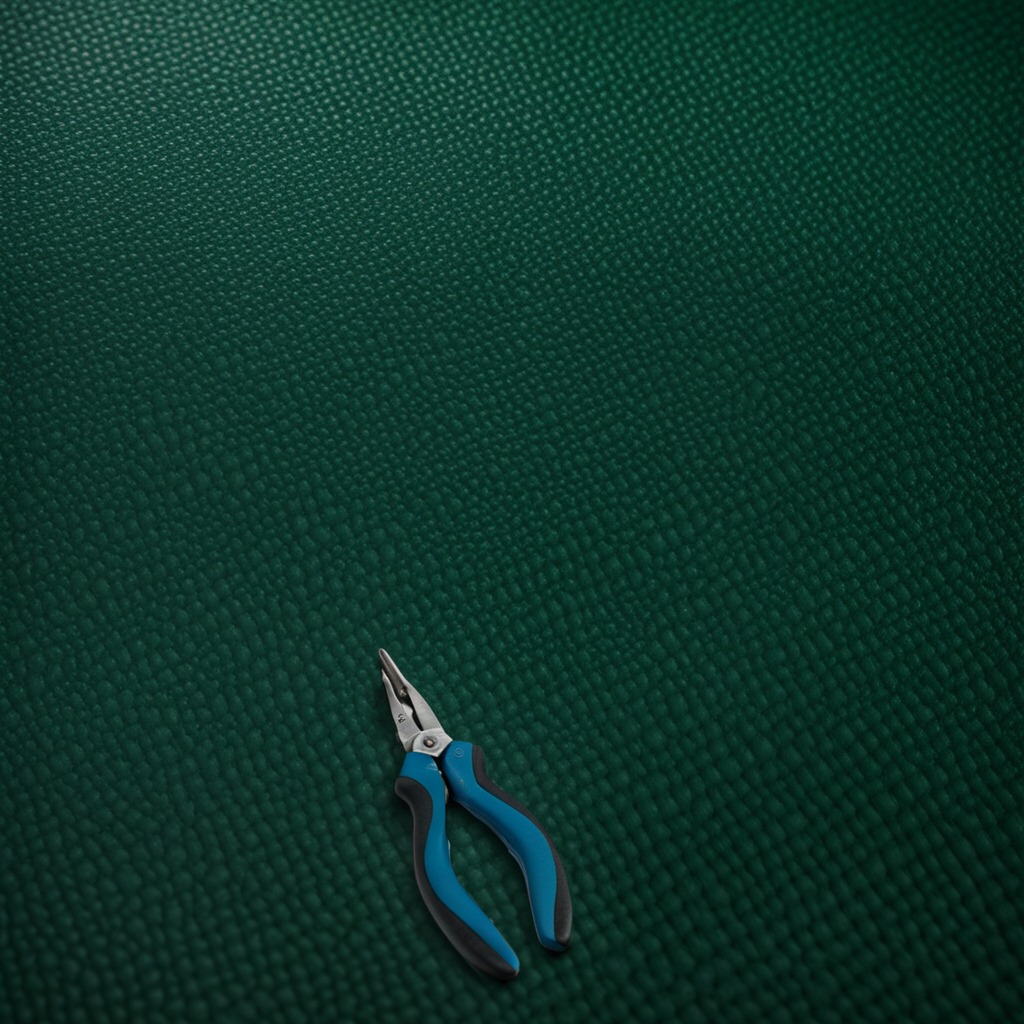
A plier is lying on the tabletop.